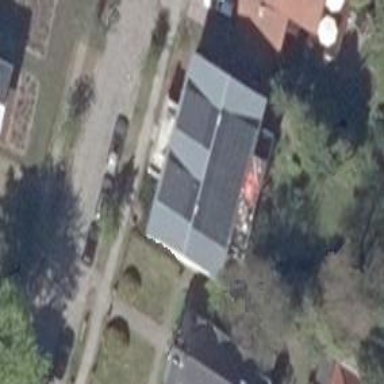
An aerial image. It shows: Detached building with gabled roof oriented along its length.